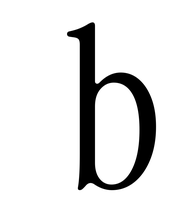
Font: InstrumentSerif-Regular